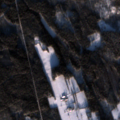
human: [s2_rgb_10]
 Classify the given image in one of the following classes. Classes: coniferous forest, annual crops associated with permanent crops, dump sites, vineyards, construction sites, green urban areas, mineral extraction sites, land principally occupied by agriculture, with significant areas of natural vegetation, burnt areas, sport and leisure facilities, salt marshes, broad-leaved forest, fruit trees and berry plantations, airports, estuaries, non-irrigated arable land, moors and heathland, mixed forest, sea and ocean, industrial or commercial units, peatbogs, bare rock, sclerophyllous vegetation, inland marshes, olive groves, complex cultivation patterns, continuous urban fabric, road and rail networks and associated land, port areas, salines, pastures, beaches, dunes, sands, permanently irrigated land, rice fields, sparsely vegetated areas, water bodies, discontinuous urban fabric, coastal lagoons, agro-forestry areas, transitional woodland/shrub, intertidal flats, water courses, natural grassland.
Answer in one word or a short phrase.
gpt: non-irrigated arable land, broad-leaved forest, coniferous forest, mixed forest